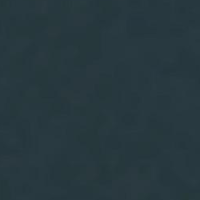
EUNIS habitat code: 14
Species observed at this site:
Castanea sativa